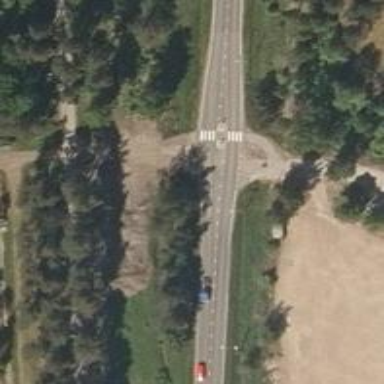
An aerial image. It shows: Zebra crossing on the road.